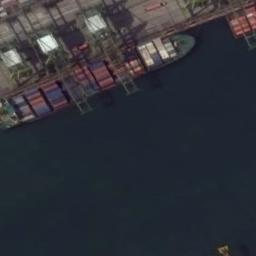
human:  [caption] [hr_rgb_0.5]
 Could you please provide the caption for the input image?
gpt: A green container-filled ship docked at the dock, With loading and unloading equipment on the dock .

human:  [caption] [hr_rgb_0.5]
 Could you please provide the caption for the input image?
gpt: There are many containers on the ship .

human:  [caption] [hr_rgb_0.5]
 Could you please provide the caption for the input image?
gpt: There is a ship in the blue water on the shore .

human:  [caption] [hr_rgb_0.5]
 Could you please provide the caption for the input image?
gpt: The cargo ship full of containers is docked at the container terminal and the water is deep blue .

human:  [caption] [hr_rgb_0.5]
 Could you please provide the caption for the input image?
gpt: The ship with many containers is at the harbor .